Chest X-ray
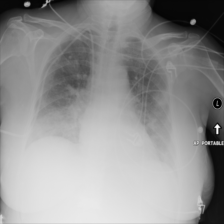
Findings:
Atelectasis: negative
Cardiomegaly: negative
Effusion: negative
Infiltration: positive
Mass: negative
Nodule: negative
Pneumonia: positive
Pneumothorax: negative
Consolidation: negative
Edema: positive
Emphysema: negative
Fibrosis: negative
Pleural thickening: negative
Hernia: negative